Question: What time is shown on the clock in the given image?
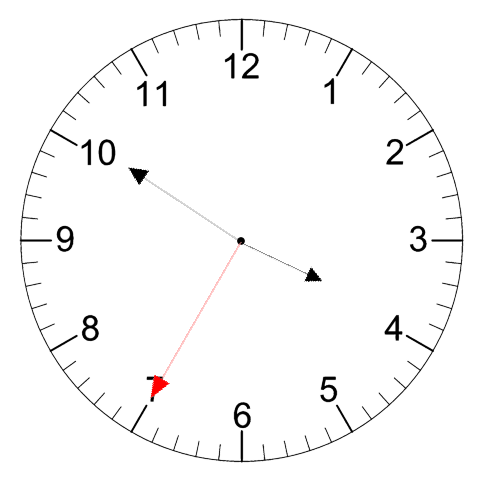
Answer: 03:50:35